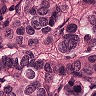
Metastatic tissue present: yes